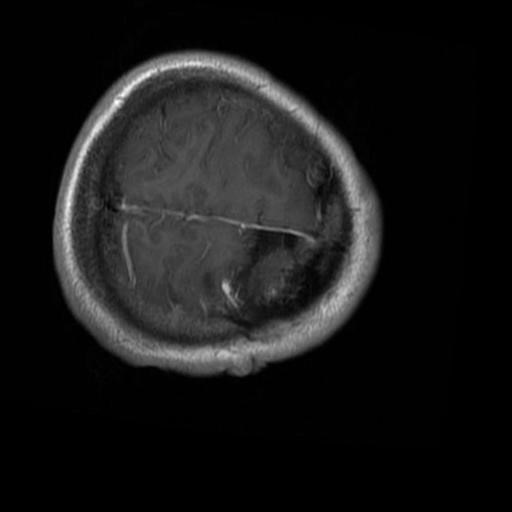
Label: brain_glioma